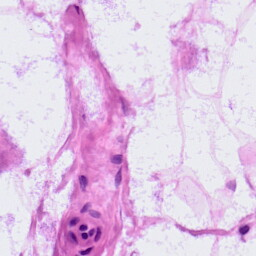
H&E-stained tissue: LymphNode